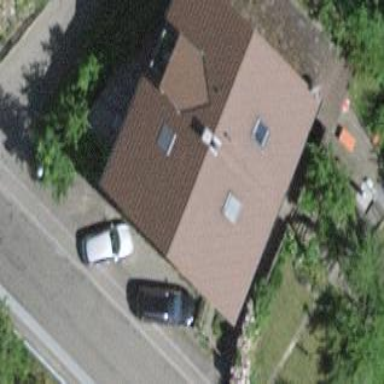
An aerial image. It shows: Simple house.